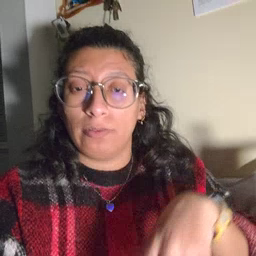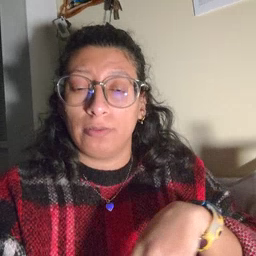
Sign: cheek